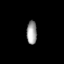
Tissue: prostate
Cell type: Myeloid cells
Senescence score: 0.6875
Nuclear area (px): 235
Mean DAPI intensity: 156.851